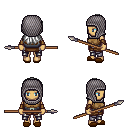
a pixel art fantasy rpg character, female body template, human, tanned skin, leather chest armor, metal pants, white unkempt hairstyle, chain hood, cloth bracers, brown slippers, spear, four views (front, back, left, right), 2x2 character sprite sheet, small pixel art, hard edges, no anti-aliasing